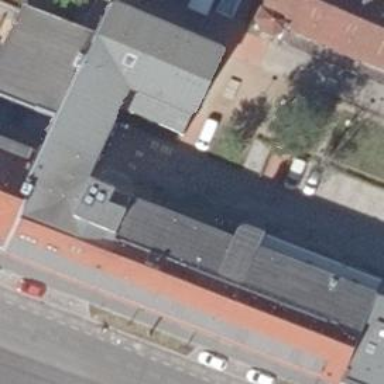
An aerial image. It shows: Historic commercial building with gabled roof.